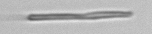
Label: fiber